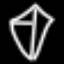
Label: diamond